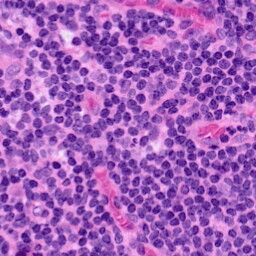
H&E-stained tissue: LymphNode